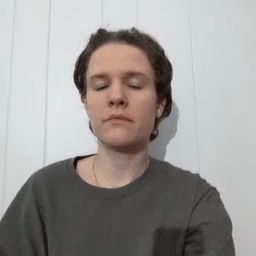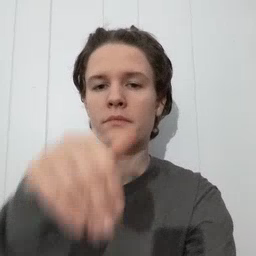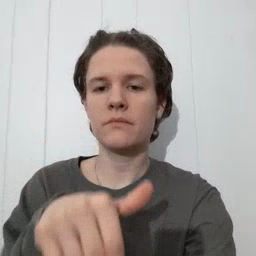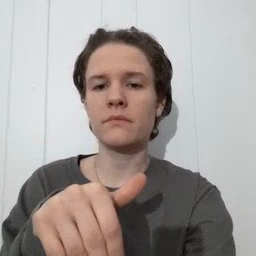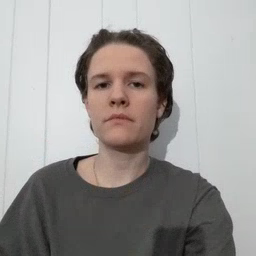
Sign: night